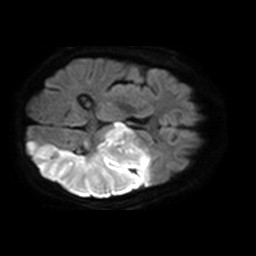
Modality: TRACE
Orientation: axial
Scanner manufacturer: philips
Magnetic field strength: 1.5 T
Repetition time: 4.756 s
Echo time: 0.07794 s